Question: How can I display an infinity symbol (like the one in the picture) using HTML?

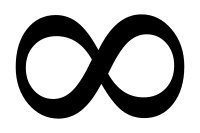
Answer: Use the HTML entity '' or ''.